Question: I use this query to get data from 3 different tables.
'''
$sql = "SELECT * FROM locatie_regel
INNER JOIN locatie ON locatie_regel.locatie_id = locatie.locatie_id
INNER JOIN product ON locatie_regel.product_id = product.product_id";
$query = $pdo->query($sql);
$results = $query->fetchAll(PDO::FETCH_OBJ);
'''
This now returns 7 objects like it should. I want these objects as rows in a html table. I did this like this:
'''
<?php
foreach ($results as $result) {
?>
<tr>
<td><?php echo $result->product_id; ?></td>
<td><?php echo $result->product; ?></td>
<td><?php echo $result->type; ?></td>
<td><?php if($result->locatie_id == 1){ echo $result->aantal; }else{ echo ''; } ?></td>
<td><?php if($result->locatie_id == 2){ echo $result->aantal; }else{ echo ''; } ?></td>
<td><?php if($result->locatie_id == 3){ echo $result->aantal; }else{ echo ''; } ?></td>
</tr>
<?php
}
?>
'''
That all works fine but when you look at the output:

This is exactly what I did above but what I want to achieve is that there is only 1 row per product id. I have been trying to find a solution for a few hours now but I didn't find any.
I am probably thinking way to hard on this and I guess I should use another query or something, but it would be nice if anyone could help me with this.
Thanks in advance!
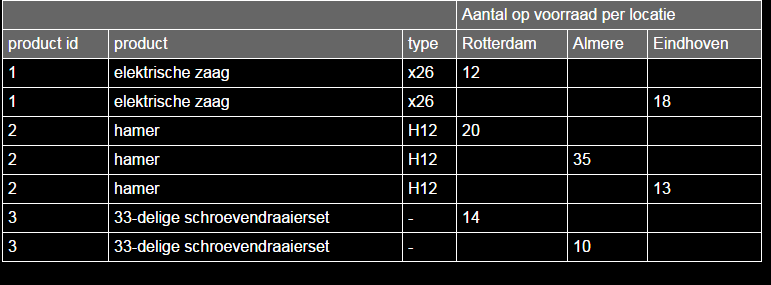
Answer: I think it is giving you what you have asked for. Your database has separate entries for the locations and that is why you are getting separate rows in your table. You could change your schema so that you have three fields in table, one for the information at each location or modify your code to deal with it.
A possibility for fixing the code is:
'''
<?php
$product_id = NULL;
foreach ($results as $result) {
if( $result->product_id != $product_id ) {
if( !is_null( $product_id ) ) {
?>
<tr>
<td><?php echo $product_id; ?></td>
<td><?php echo $product; ?></td>
<td><?php echo $type; ?></td>
<td><?php echo $locate_1_aantal; ?></td>
<td><?php echo $locate_2_aantal; ?></td>
<td><?php echo $locate_3_aantal; ?></td>
</tr>
<?php
}
$product_id = $result->product_id;
$product = $result->product;
$type = $result->type;
$locate_1_aantal = '';
$locate_2_aantal = '';
$locate_3_aantal = '';
}
switch( $result->locate_id ) {
case 1:
$locate_1_aantal = $result->aantal;
break;
case 2:
$locate_2_aantal = $result->aantal;
break;
case 3:
$locate_3_aantal = $result->aantal;
break;
}
}
if( !is_null( $product_id ) ) {
?>
<tr>
<td><?php echo $product_id; ?></td>
<td><?php echo $product; ?></td>
<td><?php echo $type; ?></td>
<td><?php echo $locate_1_aantal; ?></td>
<td><?php echo $locate_2_aantal; ?></td>
<td><?php echo $locate_3_aantal; ?></td>
</tr>
<?php
}
?>
'''
I would probable break the writing of the table line out into a separate function so I did not need to repeat the code but I think you get the idea.